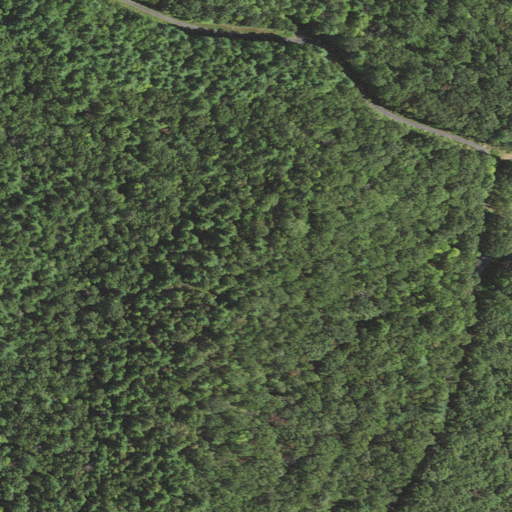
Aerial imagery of mountain in Virginia named Furnace Knob containing mixed forest, deciduous forest, open development, evergreen forest, and low intensity development